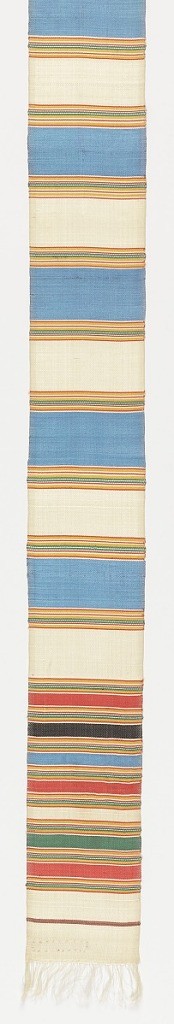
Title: Sash
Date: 19th century
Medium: silk Technique:
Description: Fringed white sash has horizontal stripes of varying thicknesses in light blue, red, green, yellow, black, and white.